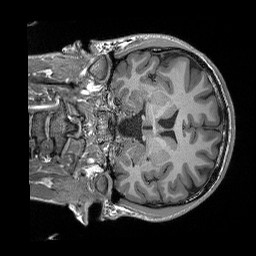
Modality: T1w
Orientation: coronal
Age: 23
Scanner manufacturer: siemens
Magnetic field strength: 3 T
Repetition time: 2.3 s
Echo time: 0.00296 s